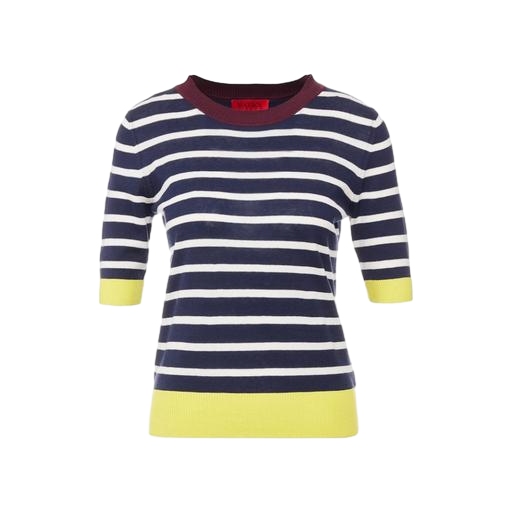
blue short-sleeved striped t-shirt, striped t-shirt, striped tight fitting tee, white background